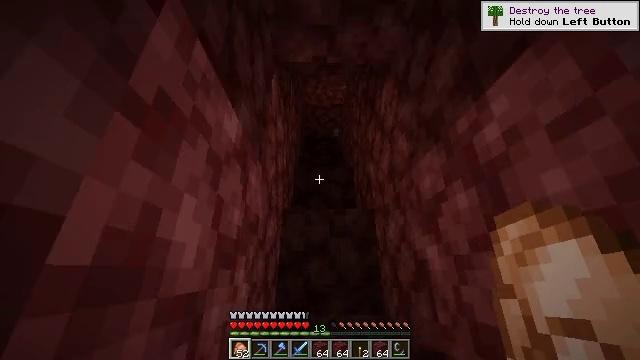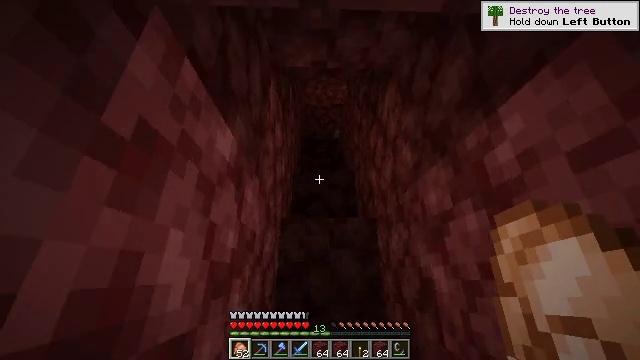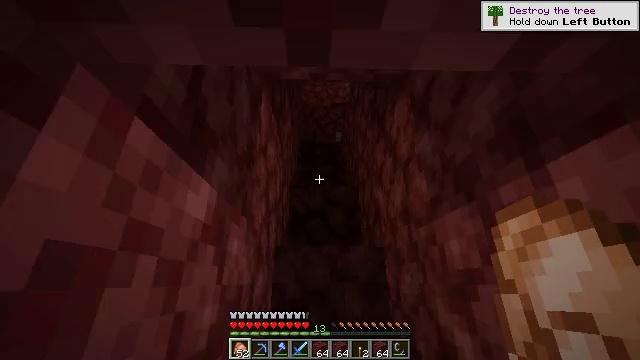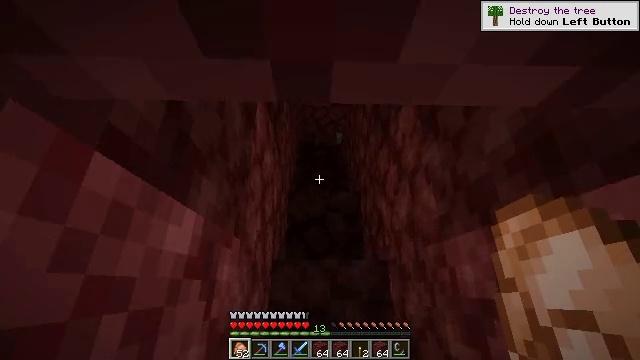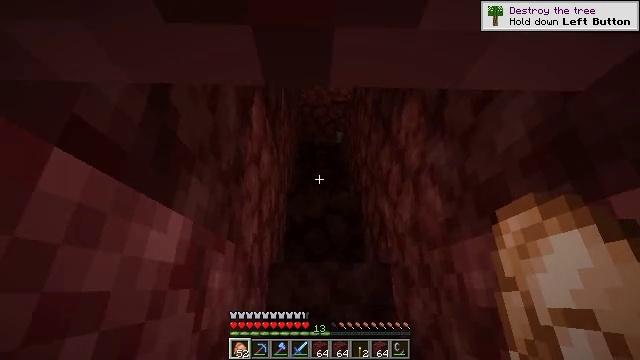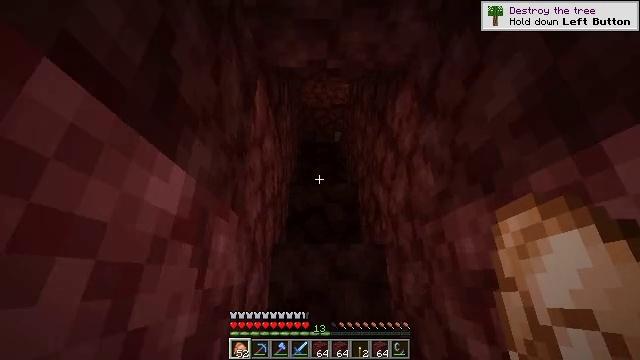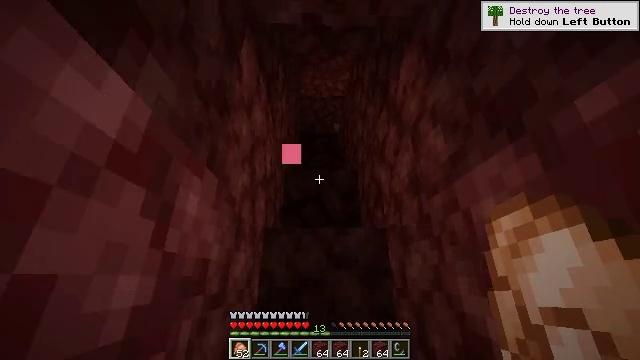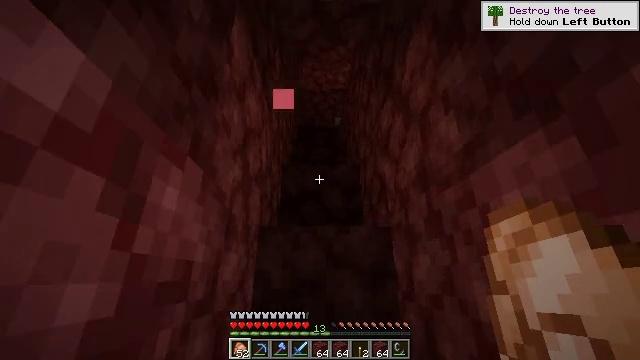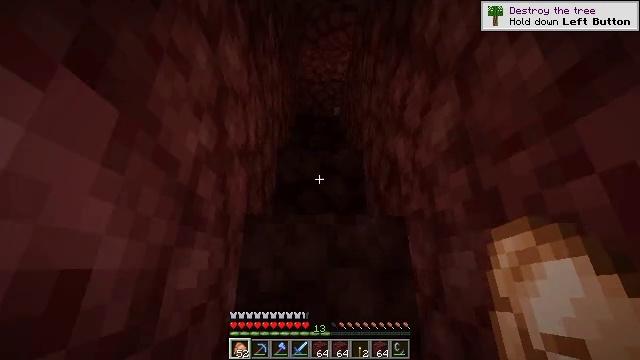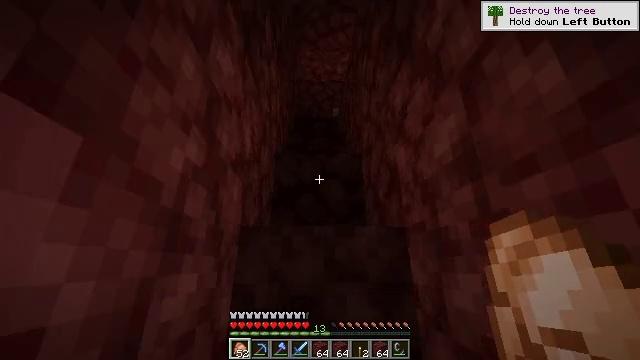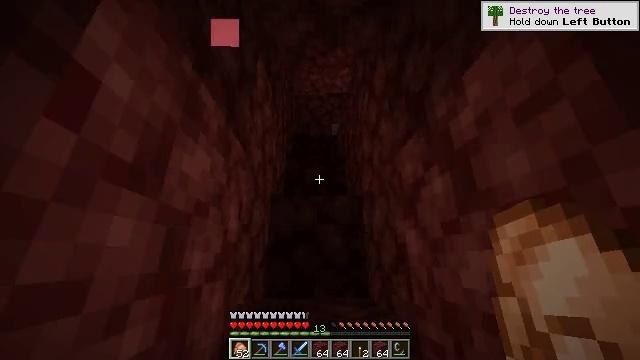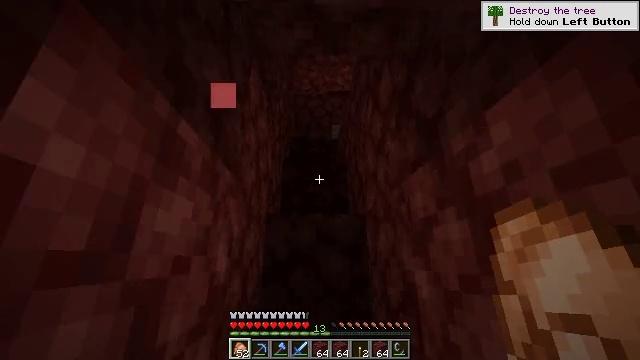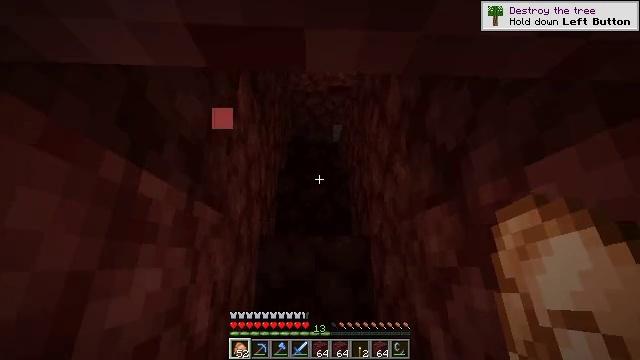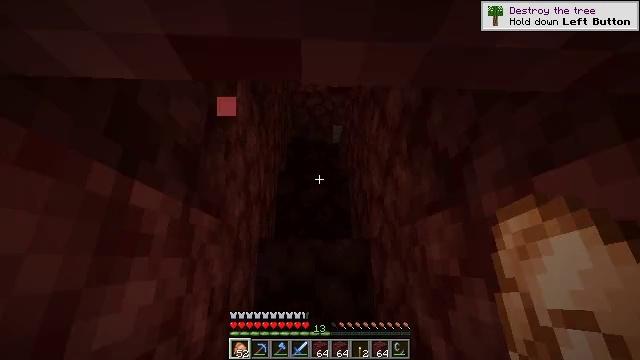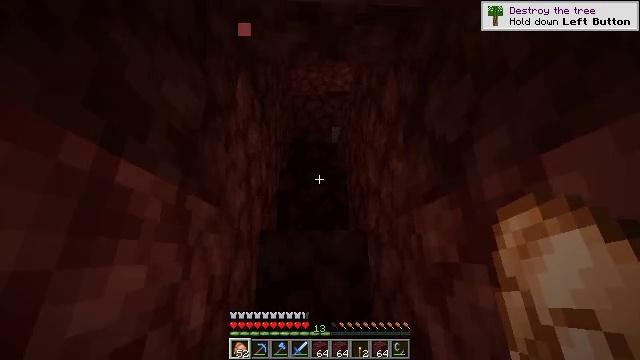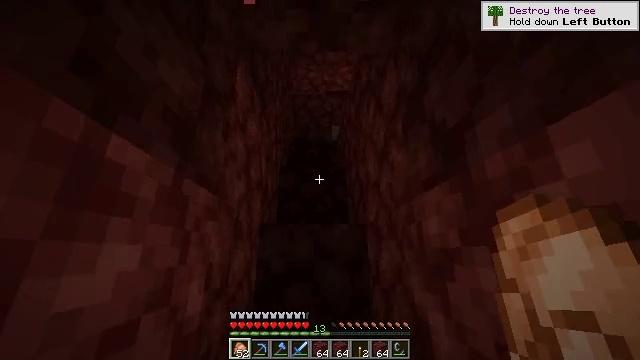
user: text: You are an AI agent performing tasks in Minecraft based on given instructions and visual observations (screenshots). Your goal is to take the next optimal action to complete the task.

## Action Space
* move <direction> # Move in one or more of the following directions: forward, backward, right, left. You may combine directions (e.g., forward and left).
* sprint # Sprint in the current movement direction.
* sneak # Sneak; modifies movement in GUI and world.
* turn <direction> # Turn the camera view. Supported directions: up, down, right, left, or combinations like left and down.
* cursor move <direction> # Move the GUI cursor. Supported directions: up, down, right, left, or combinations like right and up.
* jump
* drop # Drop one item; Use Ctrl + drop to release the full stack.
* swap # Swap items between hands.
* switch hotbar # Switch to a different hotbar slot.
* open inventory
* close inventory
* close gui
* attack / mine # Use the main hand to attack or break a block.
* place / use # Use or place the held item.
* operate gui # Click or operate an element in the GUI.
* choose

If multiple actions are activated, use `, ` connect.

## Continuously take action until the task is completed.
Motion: motion action
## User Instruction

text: Interact with the furnace to make netherite scrap.
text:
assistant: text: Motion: move forward, sprint, jump
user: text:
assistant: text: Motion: move forward, jump
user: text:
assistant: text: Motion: move forward, jump
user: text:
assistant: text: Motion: move forward, jump
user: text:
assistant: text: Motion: move forward, jump
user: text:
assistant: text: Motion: move forward, jump
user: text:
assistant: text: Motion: move forward, sprint, jump
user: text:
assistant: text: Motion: move forward, sprint, turn down, jump
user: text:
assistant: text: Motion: move forward, sprint, jump
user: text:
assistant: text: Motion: move forward, sprint, jump
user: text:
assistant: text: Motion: move forward, sprint, jump
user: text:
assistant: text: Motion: move forward, jump
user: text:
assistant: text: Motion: move forward, jump
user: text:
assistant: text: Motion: move forward, jump
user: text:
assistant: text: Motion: move forward, jump
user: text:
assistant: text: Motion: move forward, jump
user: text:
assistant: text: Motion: move forward, sprint, jump
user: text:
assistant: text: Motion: move forward, sprint, jump
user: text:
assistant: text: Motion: move forward, sprint, jump
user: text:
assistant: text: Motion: move forward, sprint, jump
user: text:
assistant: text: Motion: move forward, jump
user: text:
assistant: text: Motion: move forward, jump
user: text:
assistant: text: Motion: move forward, jump
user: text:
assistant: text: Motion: move forward, jump
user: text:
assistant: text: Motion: move forward, jump
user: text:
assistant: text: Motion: move forward, sprint, jump
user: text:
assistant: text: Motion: move forward, sprint, jump
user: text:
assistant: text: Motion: move forward, sprint, jump
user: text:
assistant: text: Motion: move forward, sprint, jump
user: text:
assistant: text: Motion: move forward, jump